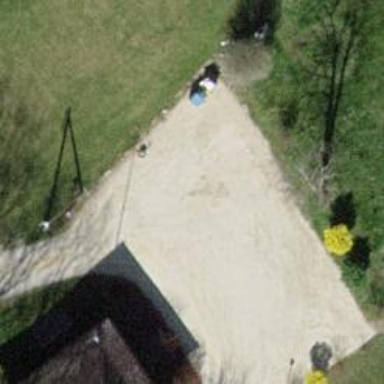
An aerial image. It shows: Driveway with dirt surface.